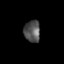
Tissue: prostate
Cell type: T cells
Senescence score: 0.3391
Nuclear area (px): 344
Mean DAPI intensity: 83.468